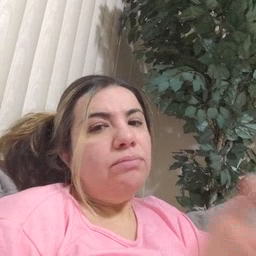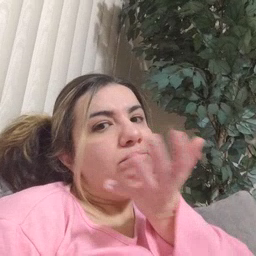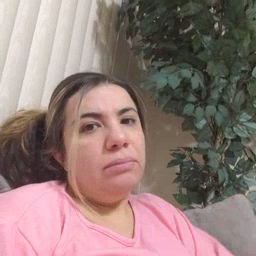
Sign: grass